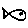
Label: fish